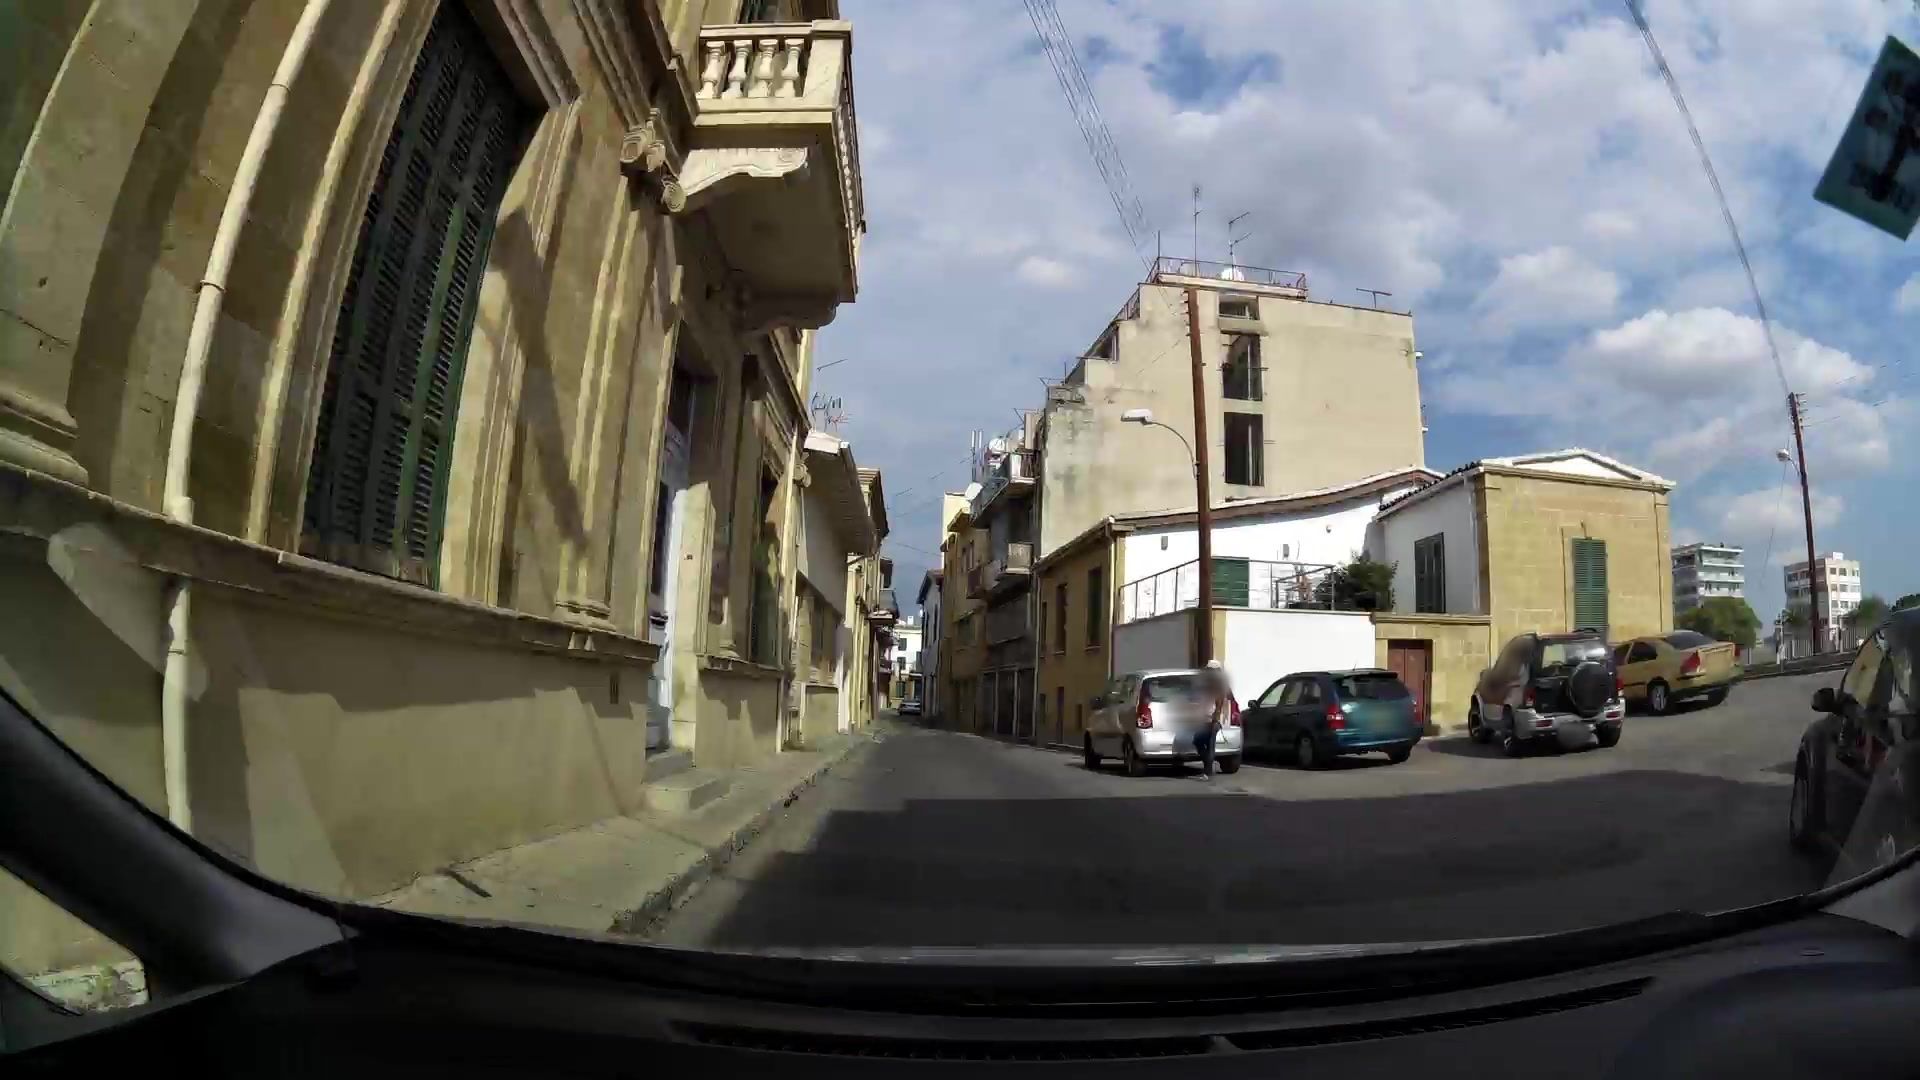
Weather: clear
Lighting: day
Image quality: good
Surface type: driving surface
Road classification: steps, path, service
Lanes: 2
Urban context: urban centre
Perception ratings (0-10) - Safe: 5.36, Lively: 8.13, Beautiful: 0.87, Boring: 7.12, Depressing: 5.24, Wealthy: 3.43